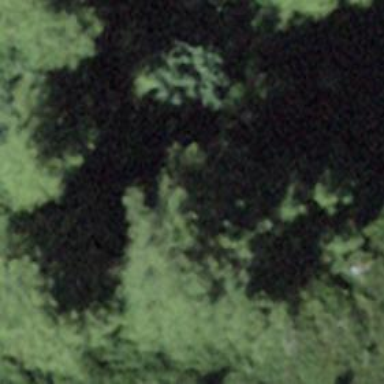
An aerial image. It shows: Forest area.